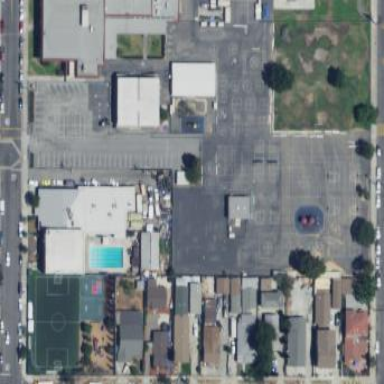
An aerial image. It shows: School.